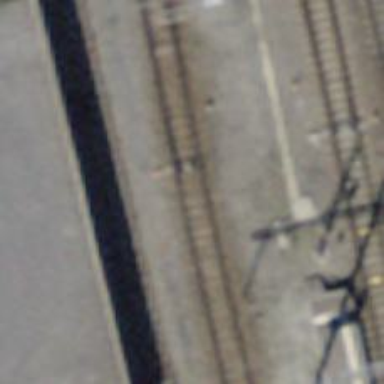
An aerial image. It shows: Single-track railway siding with electrified contact lines.